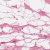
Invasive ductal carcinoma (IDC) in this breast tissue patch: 0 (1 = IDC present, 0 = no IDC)